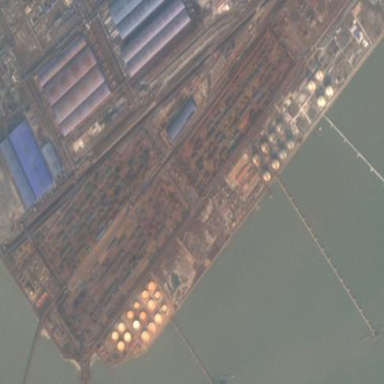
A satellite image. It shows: Industrial area designated for port activities.